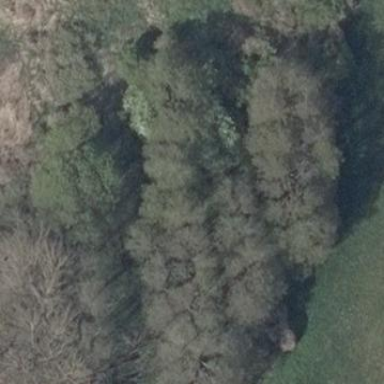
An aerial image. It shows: Forest area.